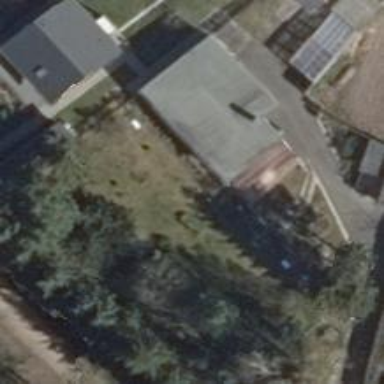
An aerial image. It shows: Part of building.